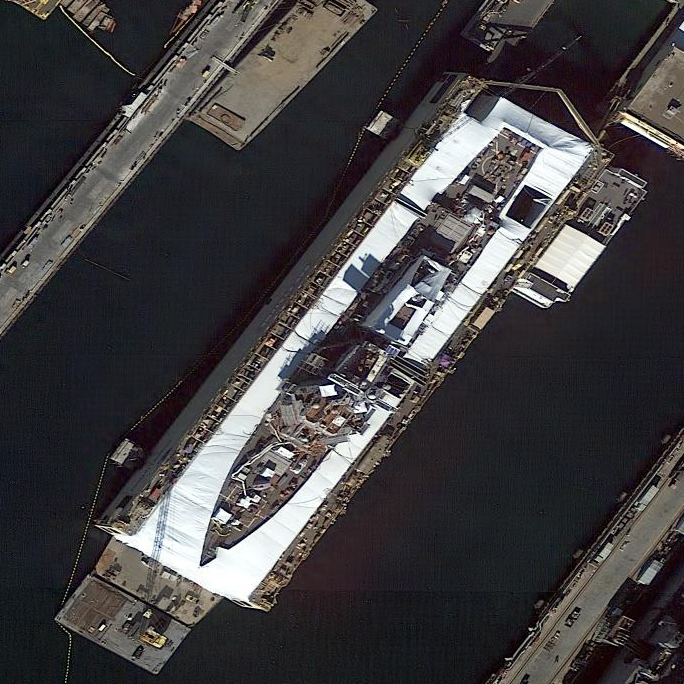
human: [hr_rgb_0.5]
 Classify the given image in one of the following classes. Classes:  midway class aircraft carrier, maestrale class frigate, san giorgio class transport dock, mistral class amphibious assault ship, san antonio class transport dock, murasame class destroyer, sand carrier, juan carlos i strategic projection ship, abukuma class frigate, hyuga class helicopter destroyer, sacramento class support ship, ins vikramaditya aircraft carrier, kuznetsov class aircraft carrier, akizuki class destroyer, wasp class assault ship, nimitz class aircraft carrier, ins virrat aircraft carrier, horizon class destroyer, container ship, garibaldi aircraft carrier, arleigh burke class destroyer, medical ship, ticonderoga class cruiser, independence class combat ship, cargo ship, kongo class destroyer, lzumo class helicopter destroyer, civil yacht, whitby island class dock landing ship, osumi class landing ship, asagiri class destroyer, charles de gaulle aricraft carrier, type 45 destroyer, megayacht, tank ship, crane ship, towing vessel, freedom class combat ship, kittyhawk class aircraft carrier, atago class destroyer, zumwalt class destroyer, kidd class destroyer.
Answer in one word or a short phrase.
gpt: Arleigh Burke class destroyer